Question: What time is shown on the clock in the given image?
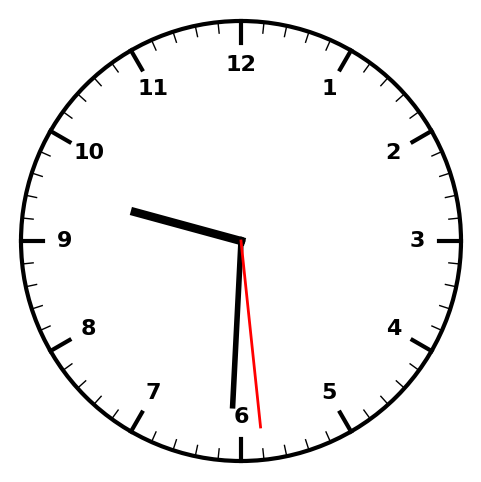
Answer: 09:30:29